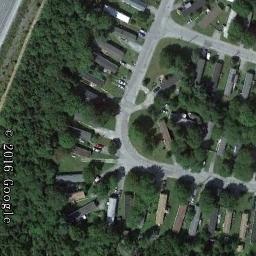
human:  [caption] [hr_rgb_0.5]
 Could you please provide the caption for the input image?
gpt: There are many trees in the mobile home park .

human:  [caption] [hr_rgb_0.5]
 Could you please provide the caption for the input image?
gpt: The mobile home park is on the grass next to some trees and road .

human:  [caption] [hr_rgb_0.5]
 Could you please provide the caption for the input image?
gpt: The mobile home park has some neatly arranged mobile homes on the grass and a grove of trees is next to the mobile home park .

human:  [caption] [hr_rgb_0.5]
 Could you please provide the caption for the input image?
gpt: There are lush trees and neat mobile homes on both sides of the road .

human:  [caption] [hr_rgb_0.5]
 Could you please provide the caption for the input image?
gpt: There are many green trees and some buildings in the mobile home park .